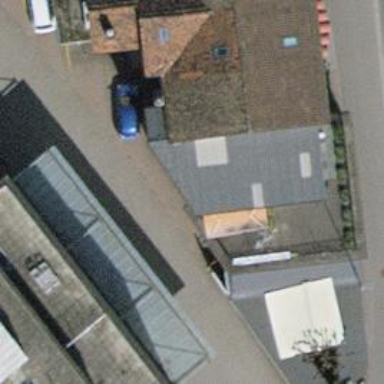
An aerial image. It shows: Restaurant.